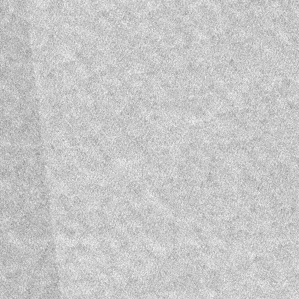
Label: frost